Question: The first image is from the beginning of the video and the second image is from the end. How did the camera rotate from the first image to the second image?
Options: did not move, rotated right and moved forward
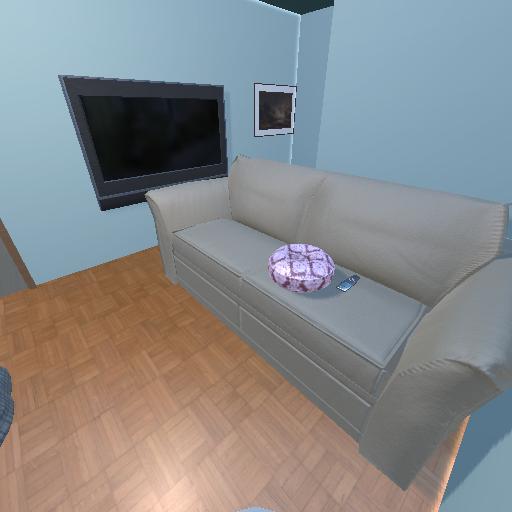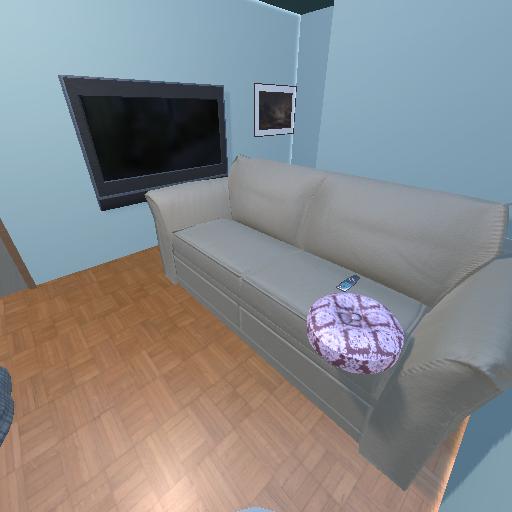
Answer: did not move